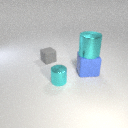
small cyan metal cylinder in front of small gray rubber cube